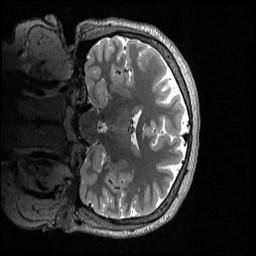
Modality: T2w
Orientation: coronal
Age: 29
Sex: female
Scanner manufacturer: siemens
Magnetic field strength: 3 T
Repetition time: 3.2 s
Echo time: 0.566 s